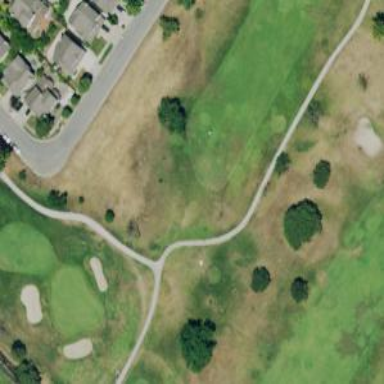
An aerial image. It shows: Path used for both walking and golf.